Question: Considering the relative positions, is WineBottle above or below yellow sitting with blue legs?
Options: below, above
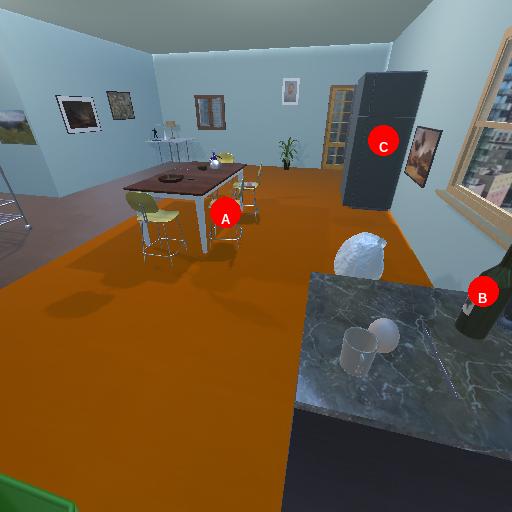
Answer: below